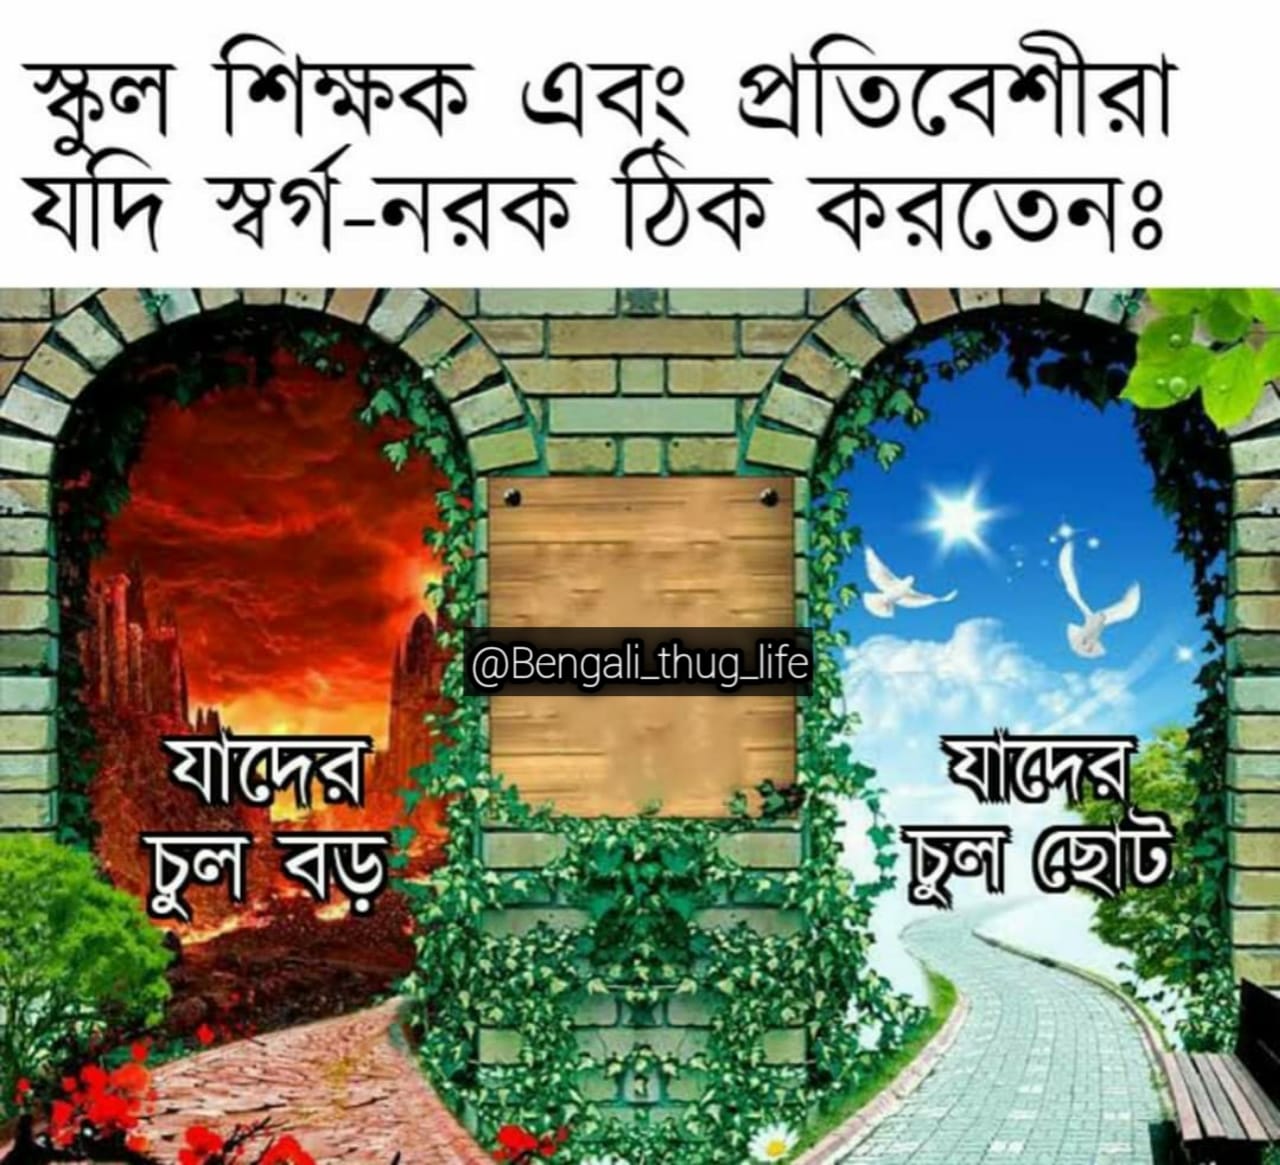
Caption: স্কুল শিক্ষক  এবং প্রতিবেশীরা যদি সর্গ-নরক ঠিক করতেনঃ  যাদের চুল বড়    যাদের চুল ছোট
Label: non-hate